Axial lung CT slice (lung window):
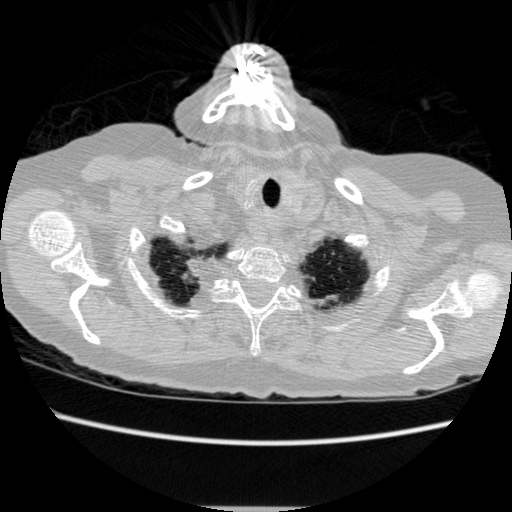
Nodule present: no